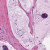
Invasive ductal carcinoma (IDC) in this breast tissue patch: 1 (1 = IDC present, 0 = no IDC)